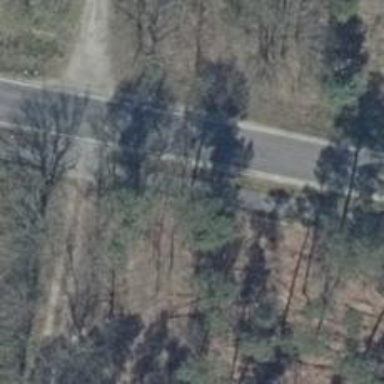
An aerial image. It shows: Asphalt path.